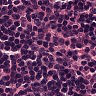
Metastatic tissue present: no